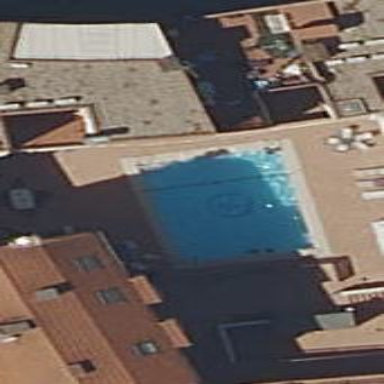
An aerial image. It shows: Outdoor swimming pool in leisure land area.